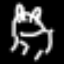
Label: frog